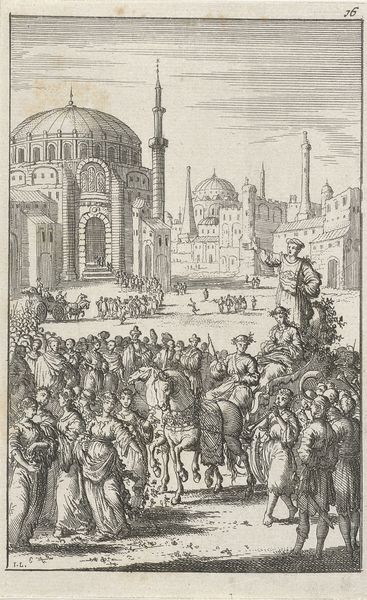
Titel: Bruidverkoop bij de Babyloniërs
Künstler: Jan Luyken
Standort: Amsterdam
Institution: Rijksmuseum
Schlagwörter: gathering, king, men, palace, people, women, horses, building, army, city, parade, chariot, ruler, settlement, mosque